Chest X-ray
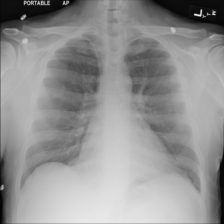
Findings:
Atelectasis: negative
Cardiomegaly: negative
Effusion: negative
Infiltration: negative
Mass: negative
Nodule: negative
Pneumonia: negative
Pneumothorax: negative
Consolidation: negative
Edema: negative
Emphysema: negative
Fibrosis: negative
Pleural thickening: negative
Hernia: negative